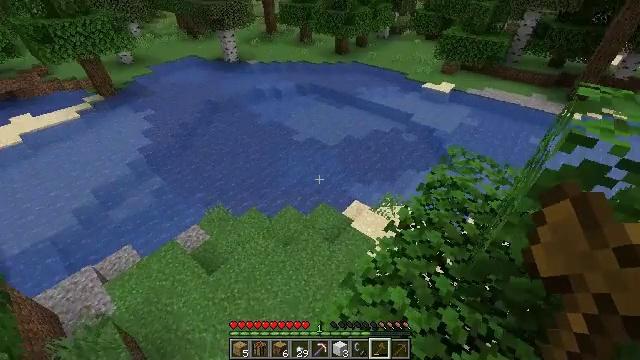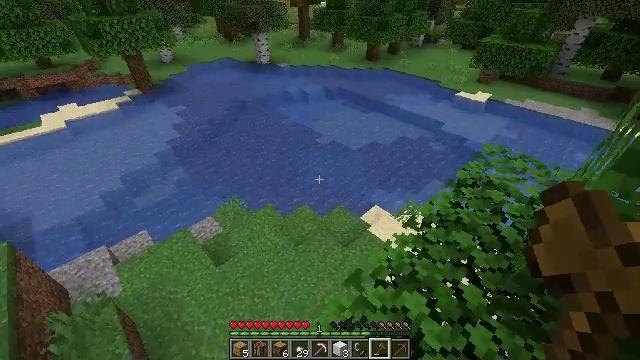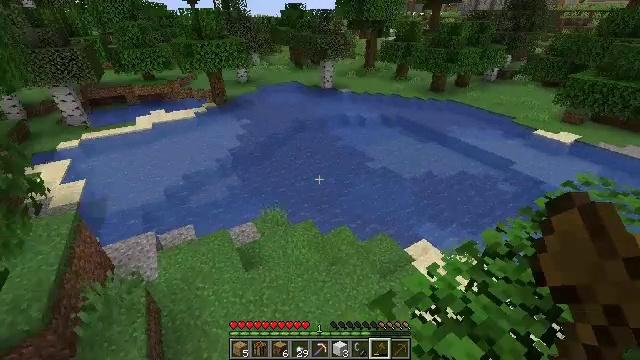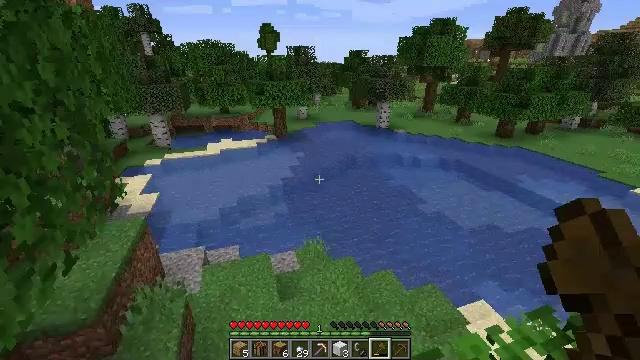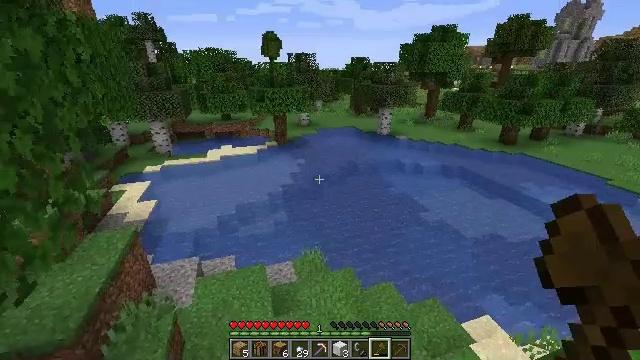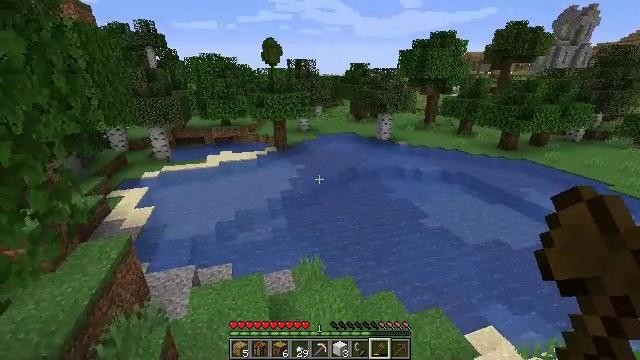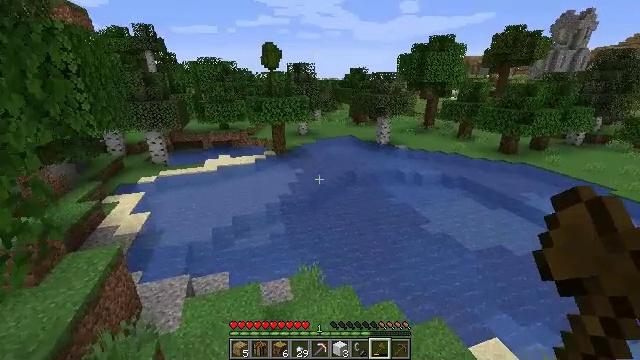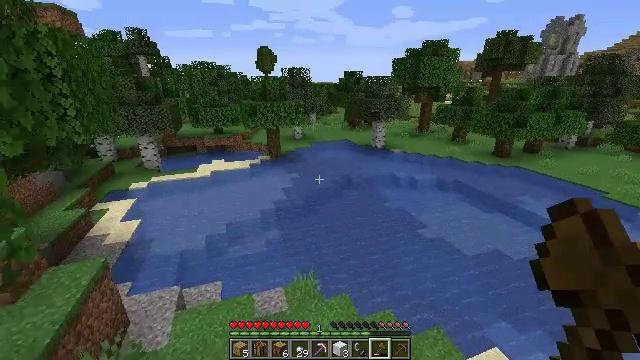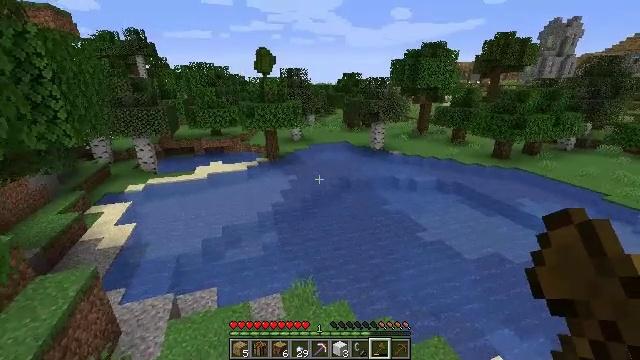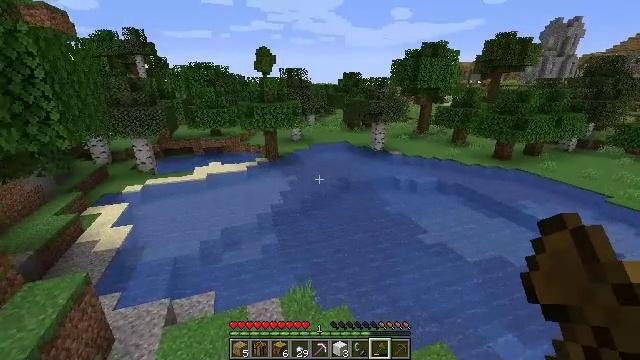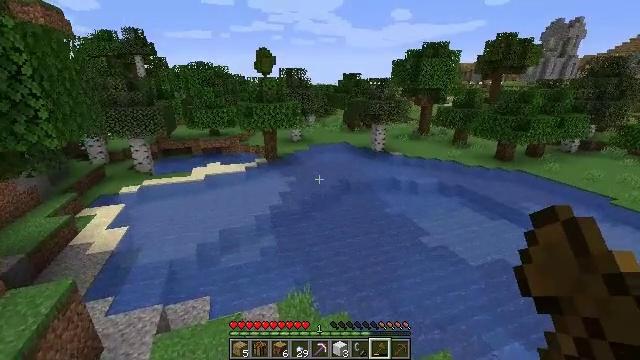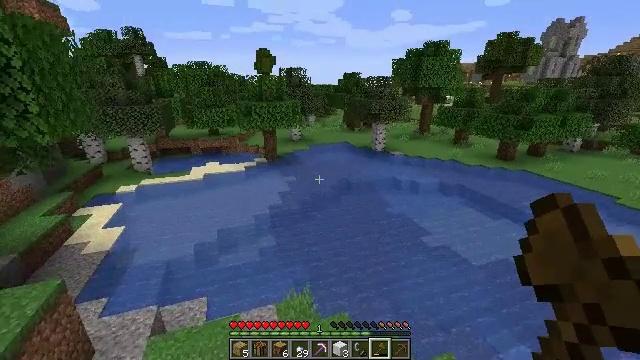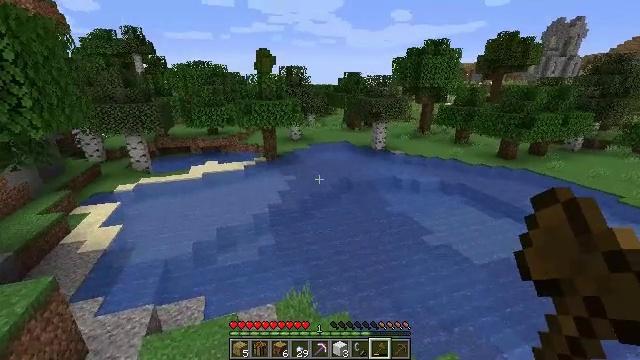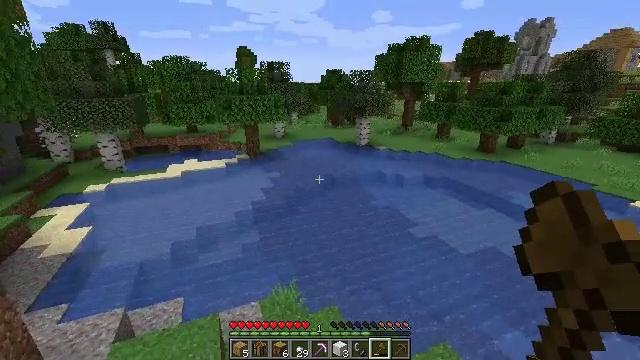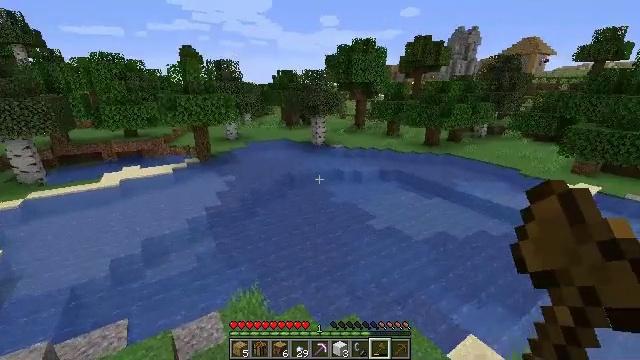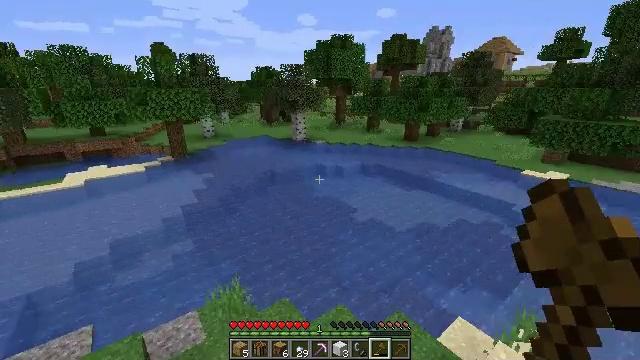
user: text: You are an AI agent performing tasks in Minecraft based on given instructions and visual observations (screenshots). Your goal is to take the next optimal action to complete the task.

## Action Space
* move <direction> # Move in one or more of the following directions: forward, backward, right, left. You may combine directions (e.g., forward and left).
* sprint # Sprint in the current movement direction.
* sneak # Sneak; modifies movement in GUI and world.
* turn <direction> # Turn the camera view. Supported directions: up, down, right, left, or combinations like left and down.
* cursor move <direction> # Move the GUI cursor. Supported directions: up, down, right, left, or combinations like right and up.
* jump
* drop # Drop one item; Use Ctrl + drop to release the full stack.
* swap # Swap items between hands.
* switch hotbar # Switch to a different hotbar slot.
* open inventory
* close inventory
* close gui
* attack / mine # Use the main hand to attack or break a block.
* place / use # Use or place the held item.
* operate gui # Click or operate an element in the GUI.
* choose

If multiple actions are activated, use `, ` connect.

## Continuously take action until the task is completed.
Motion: motion action
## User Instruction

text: Reclaim the chest into your inventory.
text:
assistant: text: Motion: move forward, turn left and up
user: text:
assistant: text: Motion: move forward, turn left and up
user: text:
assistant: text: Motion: move forward, turn left and up
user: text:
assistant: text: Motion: move forward, turn up
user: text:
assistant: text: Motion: move forward, turn up
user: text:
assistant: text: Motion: move forward
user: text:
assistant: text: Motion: move forward, turn right
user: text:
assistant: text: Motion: move forward
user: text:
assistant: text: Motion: move forward
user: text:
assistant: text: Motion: move forward
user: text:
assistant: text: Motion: move forward
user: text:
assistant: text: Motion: move forward
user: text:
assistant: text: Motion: move forward, turn right
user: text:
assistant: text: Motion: move forward, turn right
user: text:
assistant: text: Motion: move forward, turn right
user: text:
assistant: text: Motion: move forward, turn right
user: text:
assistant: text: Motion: move forward, turn right and up
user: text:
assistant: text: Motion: move forward, turn right
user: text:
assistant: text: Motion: move forward
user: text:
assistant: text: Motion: move forward
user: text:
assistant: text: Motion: move forward
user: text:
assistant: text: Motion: move forward
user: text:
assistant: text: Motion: move forward, turn right
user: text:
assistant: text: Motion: move forward, turn right
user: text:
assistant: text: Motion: move forward, turn right
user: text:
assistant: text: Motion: move forward, turn right
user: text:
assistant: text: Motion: move forward
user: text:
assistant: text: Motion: move forward
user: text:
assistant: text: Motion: move forward
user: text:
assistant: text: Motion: move forward